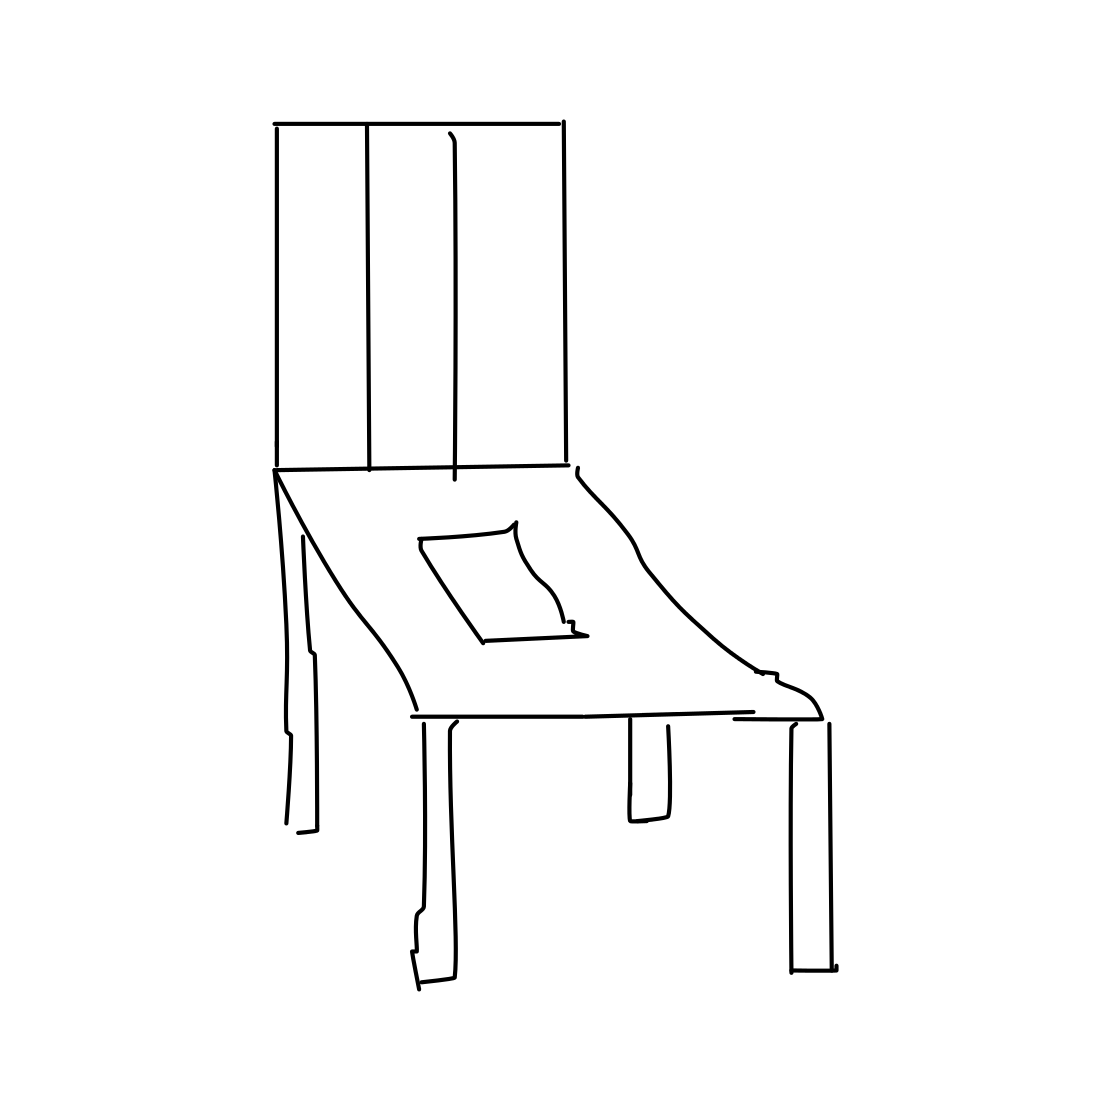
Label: chair